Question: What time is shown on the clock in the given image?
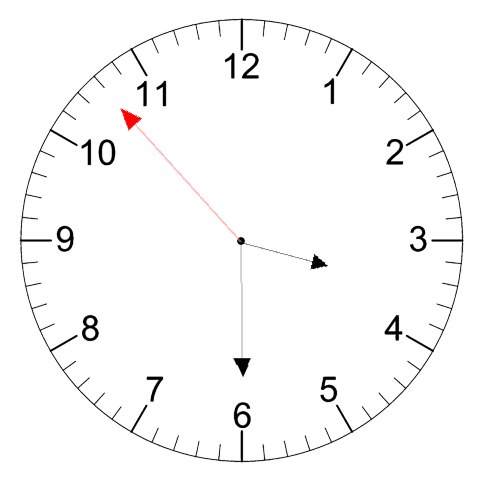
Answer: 03:29:53